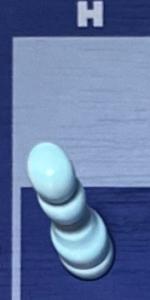
Label: Pawn_White